Field crop: maize
Growth stage: 2
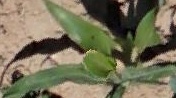
Species: maize